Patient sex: F
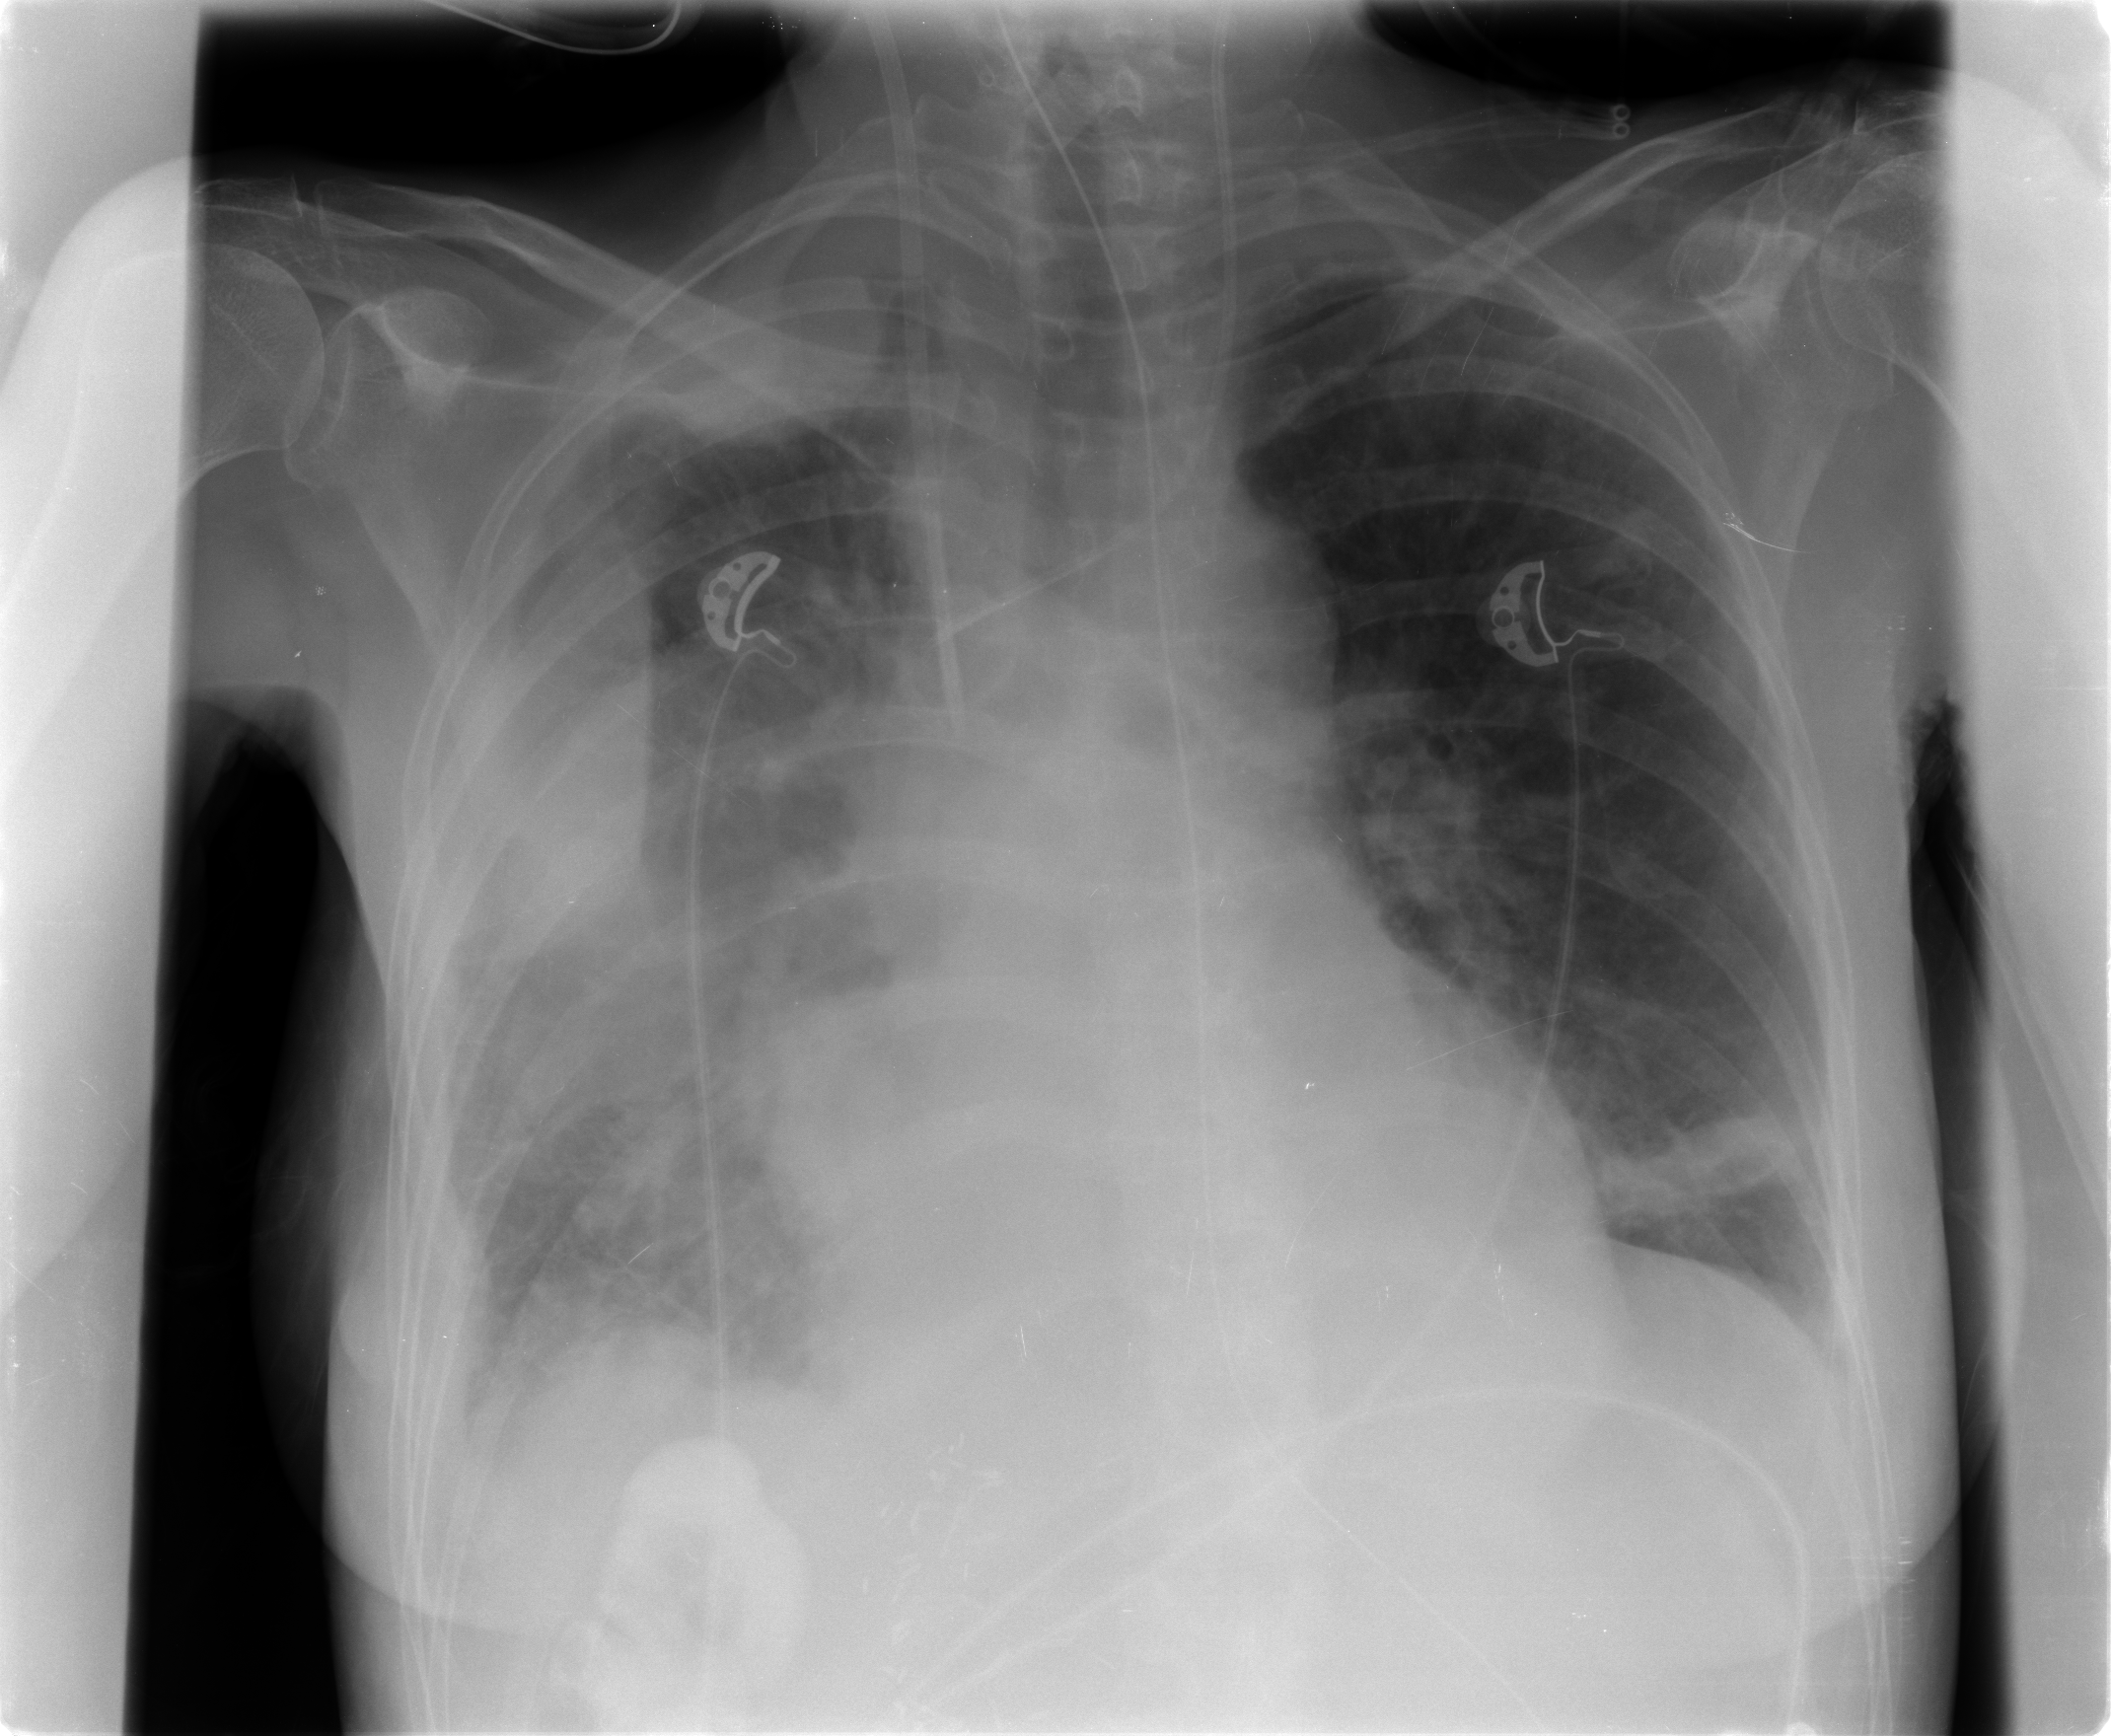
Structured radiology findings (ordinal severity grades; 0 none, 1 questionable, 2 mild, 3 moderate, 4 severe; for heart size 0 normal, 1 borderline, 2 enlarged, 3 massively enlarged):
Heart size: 0
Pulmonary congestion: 1
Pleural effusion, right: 3
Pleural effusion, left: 0
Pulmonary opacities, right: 1
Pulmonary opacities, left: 0
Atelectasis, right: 3
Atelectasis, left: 2